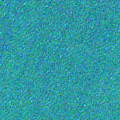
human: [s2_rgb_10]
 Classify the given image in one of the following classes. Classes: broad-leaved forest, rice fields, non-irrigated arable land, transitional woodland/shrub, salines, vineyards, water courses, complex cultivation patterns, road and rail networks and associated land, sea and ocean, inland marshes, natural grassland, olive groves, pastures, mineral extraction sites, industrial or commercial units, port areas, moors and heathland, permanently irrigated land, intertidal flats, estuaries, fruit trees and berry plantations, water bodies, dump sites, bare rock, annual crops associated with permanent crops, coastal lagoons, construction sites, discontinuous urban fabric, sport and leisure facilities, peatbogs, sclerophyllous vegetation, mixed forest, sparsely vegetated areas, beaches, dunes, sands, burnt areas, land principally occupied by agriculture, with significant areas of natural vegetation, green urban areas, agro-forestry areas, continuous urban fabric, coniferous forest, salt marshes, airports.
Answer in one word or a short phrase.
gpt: sea and ocean